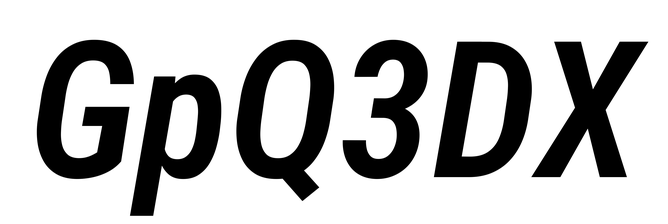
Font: Roboto-Italic_Condensed_SemiBold_Italic